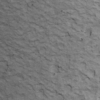
Label: not_dusty